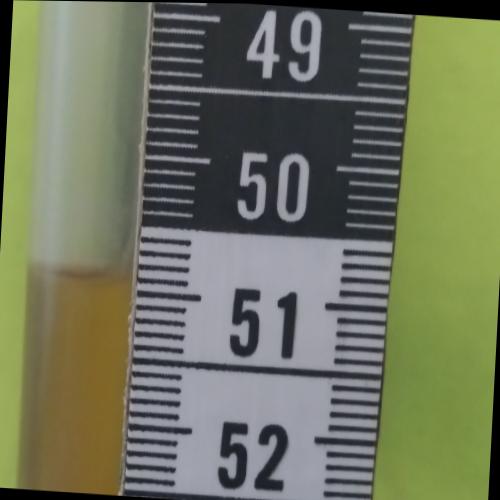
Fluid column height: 50.9 cm